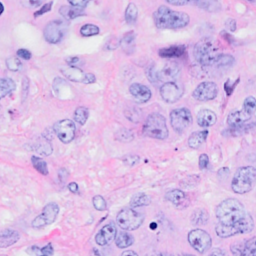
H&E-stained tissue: Breast